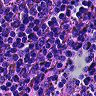
Metastatic tissue present: no